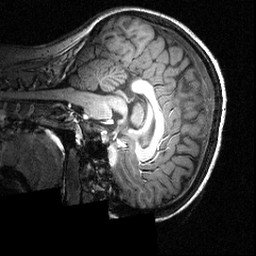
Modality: T1w
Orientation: sagittal
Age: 23
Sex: female
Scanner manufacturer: siemens
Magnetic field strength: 3.951 T
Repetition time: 1.5 s
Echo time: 0.00335 s